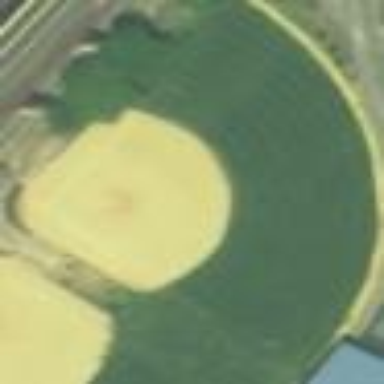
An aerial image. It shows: Baseball pitch for leisure land.